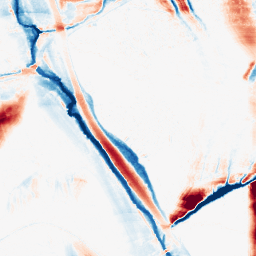
Category: morphological
Decomposition family: morphological_ellipse
Decomposition parameters: operation: average
width: 10
height: 50
Upsampling method: sinc_hamming
Upsampling parameters: scale: 4
kernel_size: 8
Upsampling scale: 4